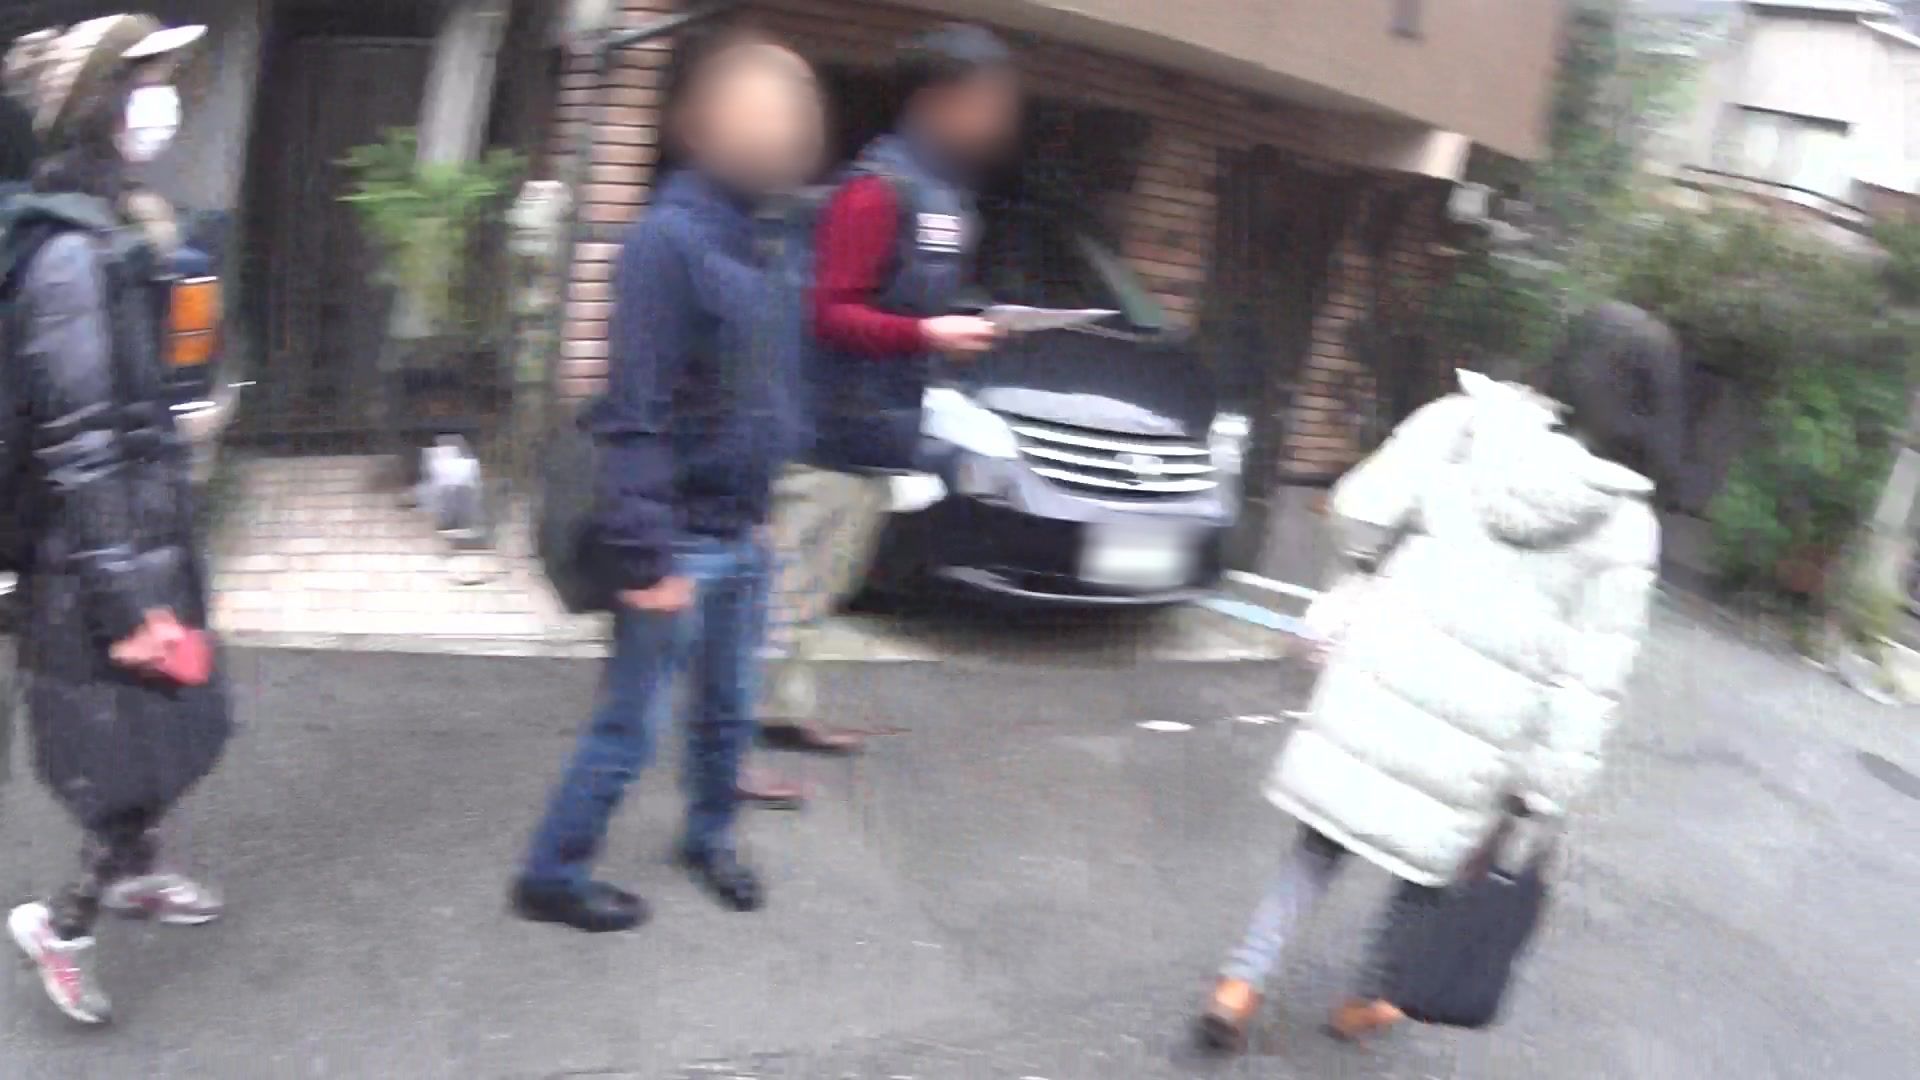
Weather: clear
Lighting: day
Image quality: slightly poor
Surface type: walking surface
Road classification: residential, steps
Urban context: urban centre
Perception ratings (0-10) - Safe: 0.2, Lively: 2.8, Beautiful: 5.09, Boring: 3.17, Depressing: 2.68, Wealthy: 1.95